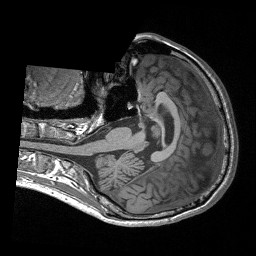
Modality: T1w
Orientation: axial